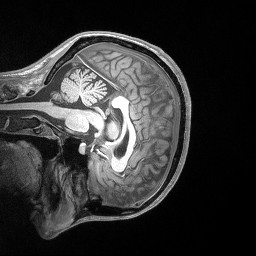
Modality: T1w
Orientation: sagittal
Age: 30
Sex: female
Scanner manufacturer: siemens
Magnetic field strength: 3 T
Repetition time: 2.53 s
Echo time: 0.00164 s